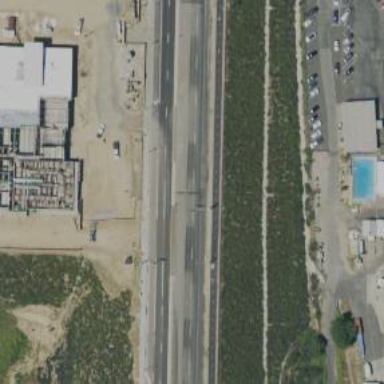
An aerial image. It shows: Primary link highway.